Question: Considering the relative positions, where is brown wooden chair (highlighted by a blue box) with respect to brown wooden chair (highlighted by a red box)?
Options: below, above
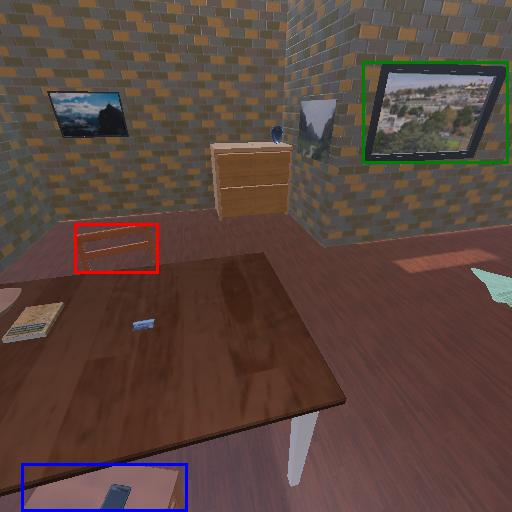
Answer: below